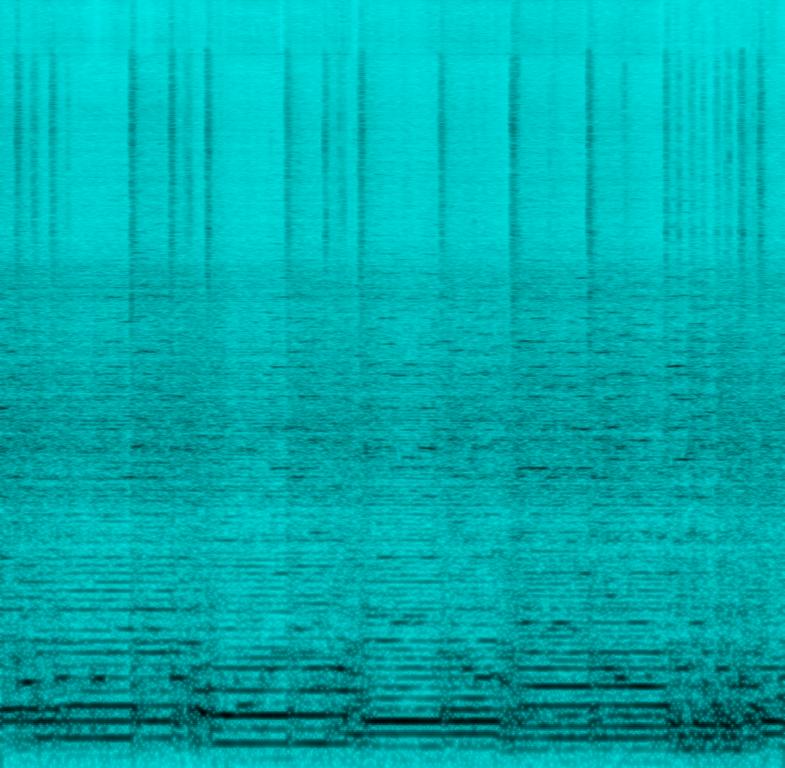
Someone is strumming chords on a distorted e-guitar while someone is playing a fast solo up the fretboard with another e-guitar. This song may be playing practicing solos at home.